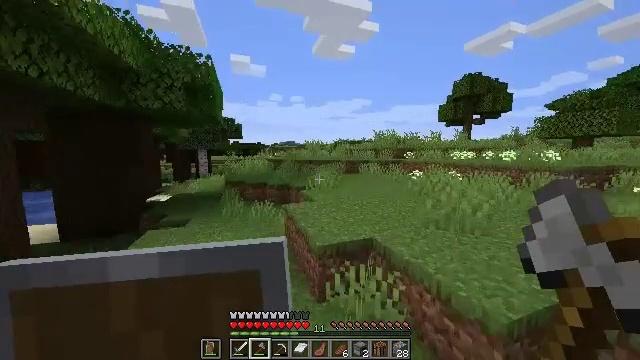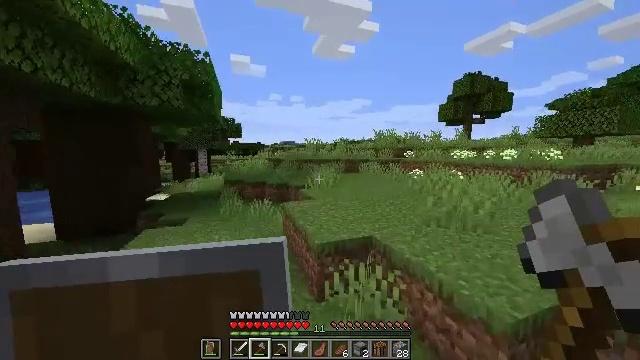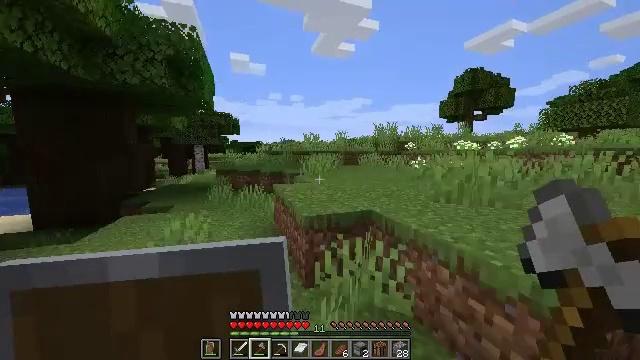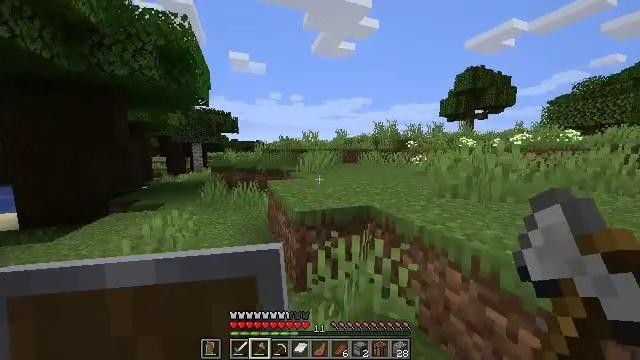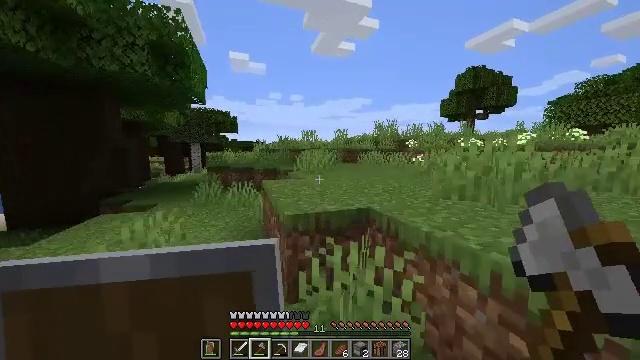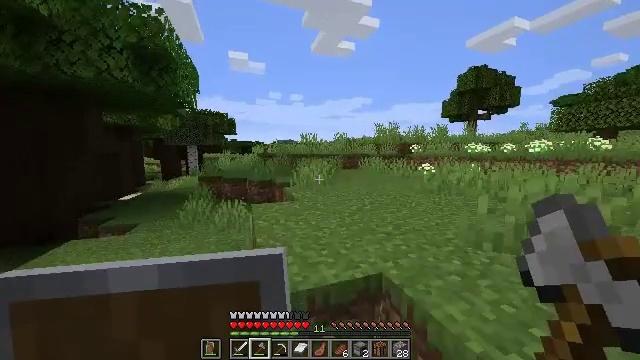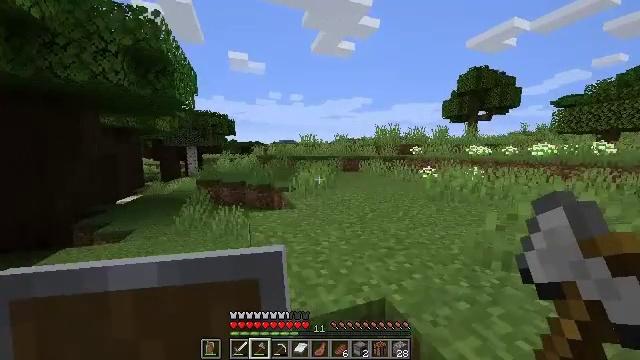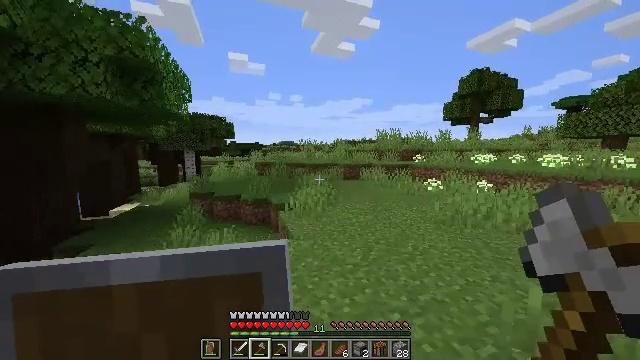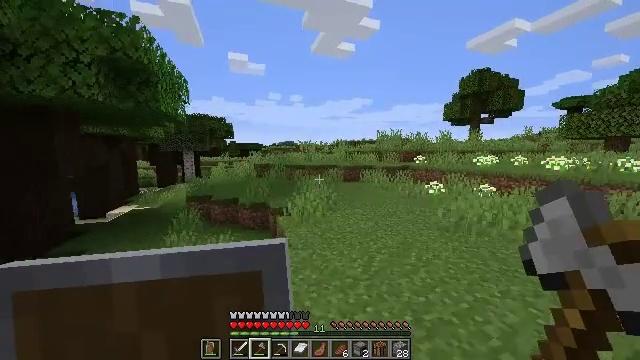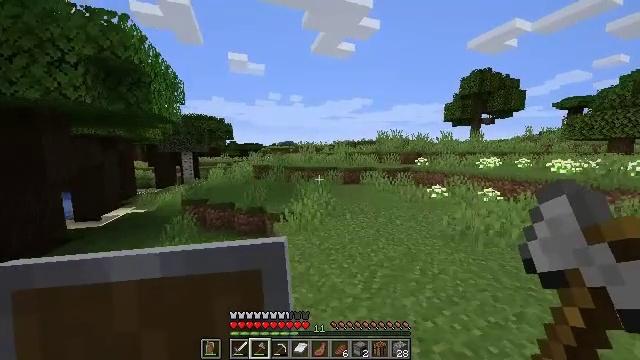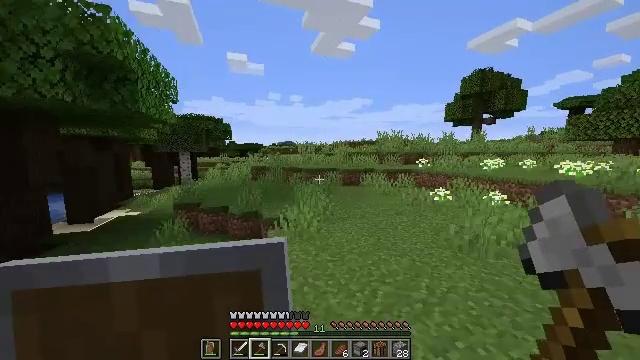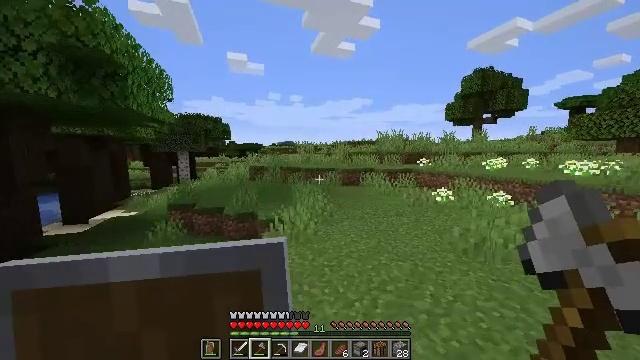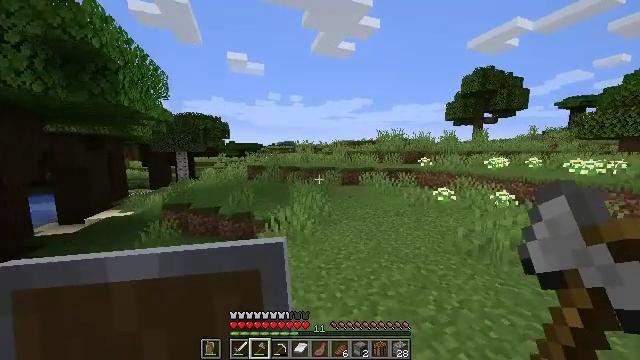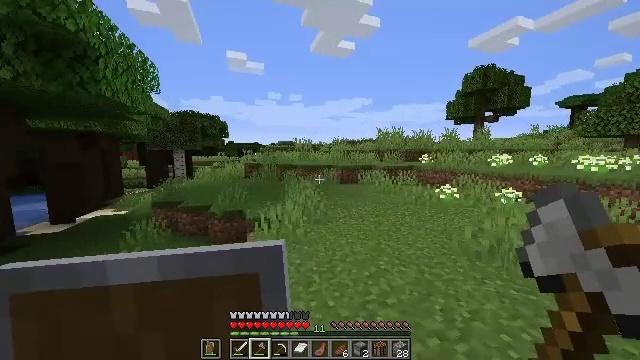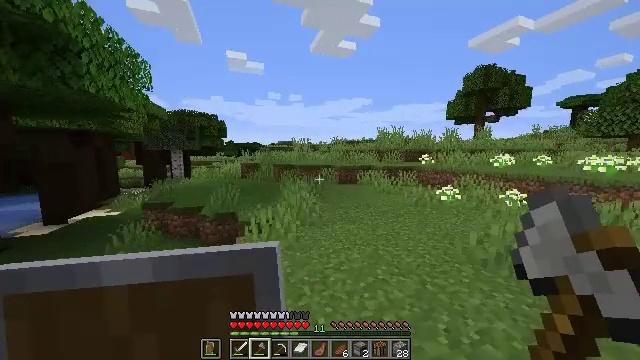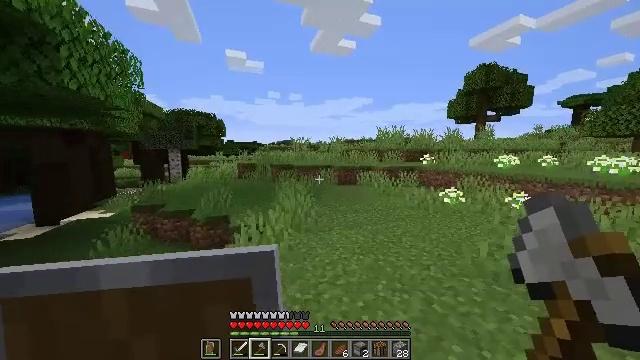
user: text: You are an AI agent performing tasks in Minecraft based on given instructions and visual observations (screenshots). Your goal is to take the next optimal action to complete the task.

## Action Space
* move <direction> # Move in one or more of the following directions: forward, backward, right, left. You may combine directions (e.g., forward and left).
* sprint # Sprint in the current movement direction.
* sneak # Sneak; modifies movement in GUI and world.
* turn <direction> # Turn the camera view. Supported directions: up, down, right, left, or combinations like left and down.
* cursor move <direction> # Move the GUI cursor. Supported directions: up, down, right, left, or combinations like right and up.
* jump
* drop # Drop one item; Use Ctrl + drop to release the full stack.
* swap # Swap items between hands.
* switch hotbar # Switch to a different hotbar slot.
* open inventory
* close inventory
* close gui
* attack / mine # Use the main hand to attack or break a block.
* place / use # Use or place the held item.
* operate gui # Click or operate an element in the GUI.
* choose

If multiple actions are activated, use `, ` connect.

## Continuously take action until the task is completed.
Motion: motion action
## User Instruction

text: Drop a spider eye.
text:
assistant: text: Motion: move forward
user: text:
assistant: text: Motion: move forward
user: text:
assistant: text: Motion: move forward
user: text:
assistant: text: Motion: move forward
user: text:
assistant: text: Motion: move forward, jump
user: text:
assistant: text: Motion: move forward, jump
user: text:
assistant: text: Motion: move forward, jump
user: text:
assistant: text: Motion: move forward and move right, jump
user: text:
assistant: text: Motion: move forward and move right, jump
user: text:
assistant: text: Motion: move forward and move right, jump
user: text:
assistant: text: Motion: move forward and move right, jump
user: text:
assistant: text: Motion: move forward and move right, jump
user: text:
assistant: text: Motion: move forward and move right, jump
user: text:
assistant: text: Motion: move forward, jump
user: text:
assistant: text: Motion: move forward, jump
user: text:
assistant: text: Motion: move forward, jump
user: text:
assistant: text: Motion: move forward, jump
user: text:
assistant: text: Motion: move forward, jump
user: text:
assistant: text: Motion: move forward, jump
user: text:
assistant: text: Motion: move forward, jump
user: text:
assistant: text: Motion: move forward
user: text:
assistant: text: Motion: move forward
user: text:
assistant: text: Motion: move forward
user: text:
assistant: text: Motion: move forward
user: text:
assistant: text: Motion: move forward
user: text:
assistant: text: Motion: move forward
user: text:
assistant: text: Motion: move forward
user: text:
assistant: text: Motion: move forward
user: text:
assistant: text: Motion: move forward
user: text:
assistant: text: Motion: move forward